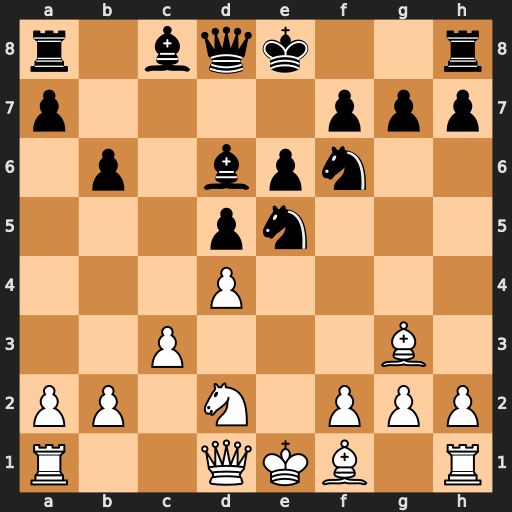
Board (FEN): r1bqk2r/p4ppp/1p1bpn2/3pn3/3P4/2P3B1/PP1N1PPP/R2QKB1R
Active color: w
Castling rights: KQkq
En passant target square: -
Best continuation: dxe5 Bxe5 Bxe5